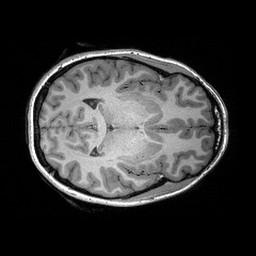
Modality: T1w
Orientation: axial
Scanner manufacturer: siemens
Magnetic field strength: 3 T
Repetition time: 2.3 s
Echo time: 0.00298 s